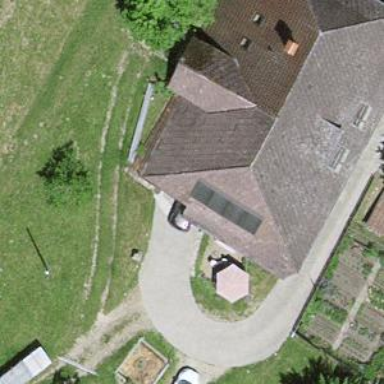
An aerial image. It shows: Farm building.